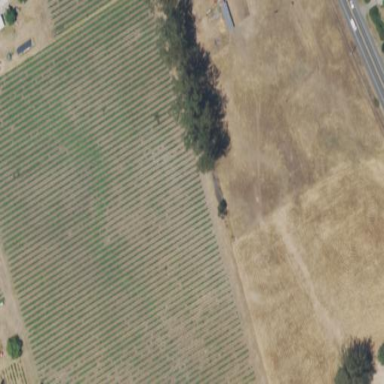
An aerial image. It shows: Vineyard growing grapes.